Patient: sex M, age 57
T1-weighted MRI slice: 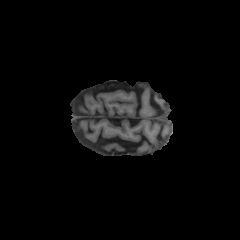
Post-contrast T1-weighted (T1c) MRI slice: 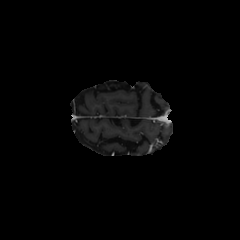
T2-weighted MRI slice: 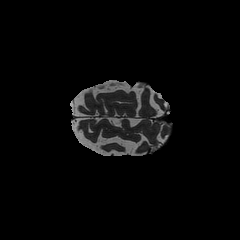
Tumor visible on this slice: no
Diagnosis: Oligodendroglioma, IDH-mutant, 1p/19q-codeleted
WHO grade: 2